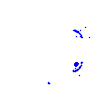
Particle: electron